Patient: sex F, age 68
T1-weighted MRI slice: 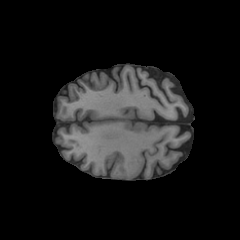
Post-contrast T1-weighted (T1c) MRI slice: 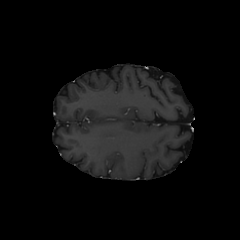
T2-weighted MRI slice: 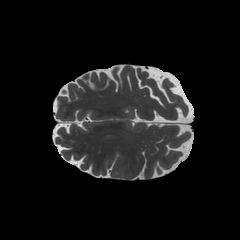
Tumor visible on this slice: no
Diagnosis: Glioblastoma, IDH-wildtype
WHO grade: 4